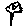
Label: flower